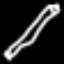
Label: pencil